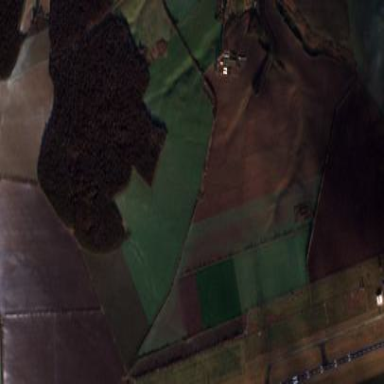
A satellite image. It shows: View of farmland.